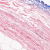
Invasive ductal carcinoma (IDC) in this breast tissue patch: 0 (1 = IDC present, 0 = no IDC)